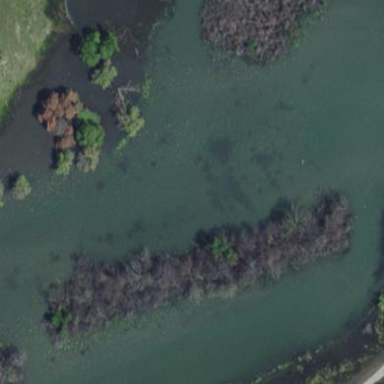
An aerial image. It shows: Islet surrounded by swamp.